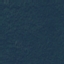
Land use / land cover class: Forest